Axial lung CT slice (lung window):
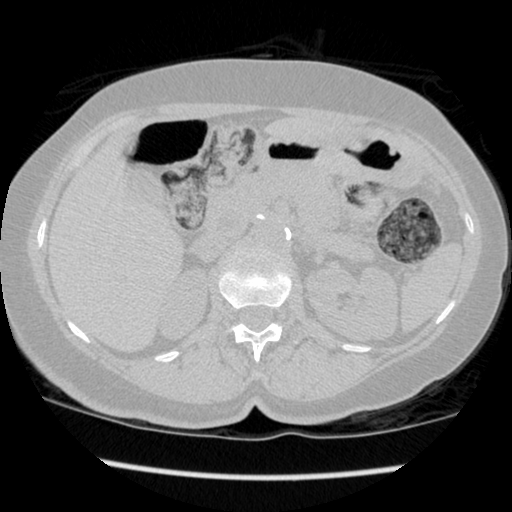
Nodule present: no